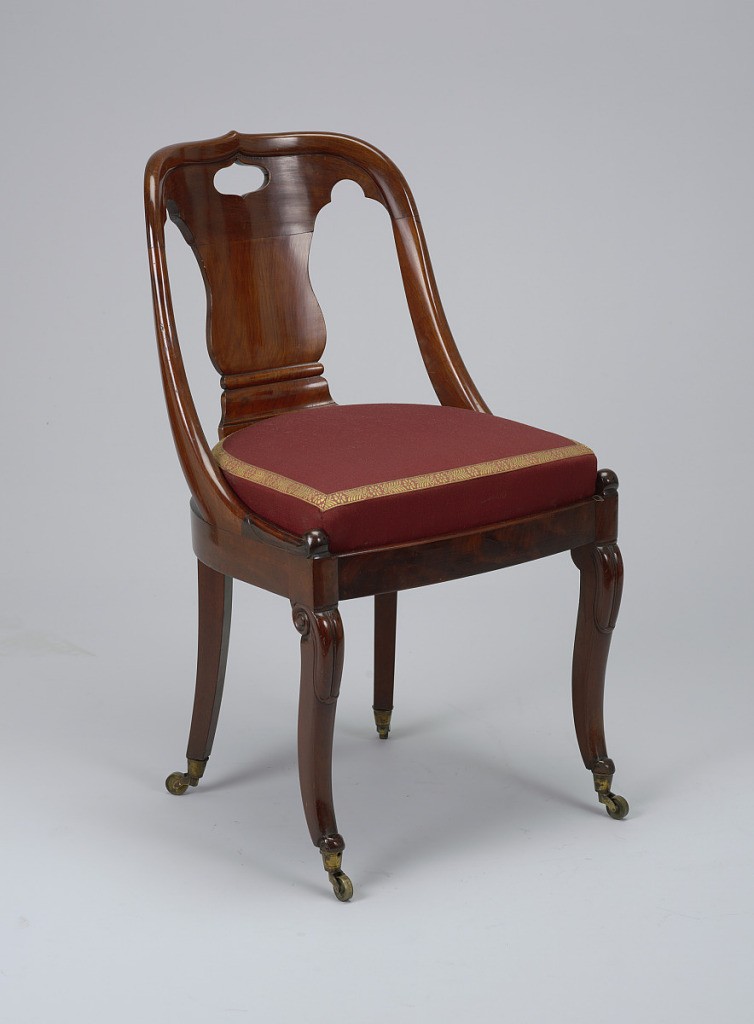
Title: Side chair
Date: ca. 1840
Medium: Mahogany veneered oak and ash (frame), solid mahogany (legs, arms, and back), brass (coasters)
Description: Straight-sided front legs, set square, curving outward toward voluted foot; lotus leaf carved on knee, with volute in side of knee. Back legs square in section, curving outward from centre. Plain veneered seat rail semicircular on back straight on sides, slightly bowed in front. Back, with ogive cresting, descends in curve to join seat rail, terminating in slightly scrolled lotus leaf carved above front leg; fiddle-shaped splat in back, with pierced hand-grip hole above. Slip seat upholstered with red silk damask, edged with brocaded trimming in red and yellow.